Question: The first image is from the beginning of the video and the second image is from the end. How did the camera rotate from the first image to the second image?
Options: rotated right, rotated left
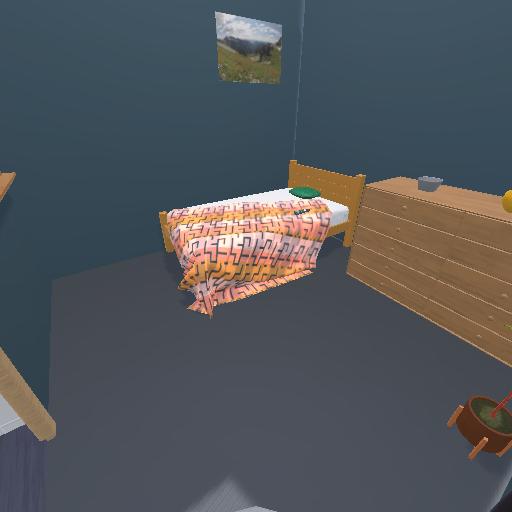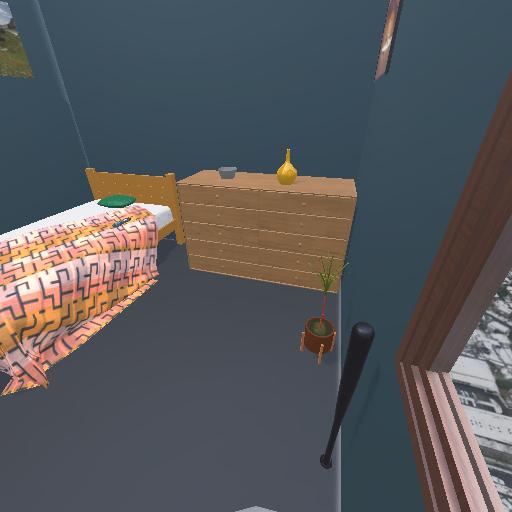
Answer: rotated right